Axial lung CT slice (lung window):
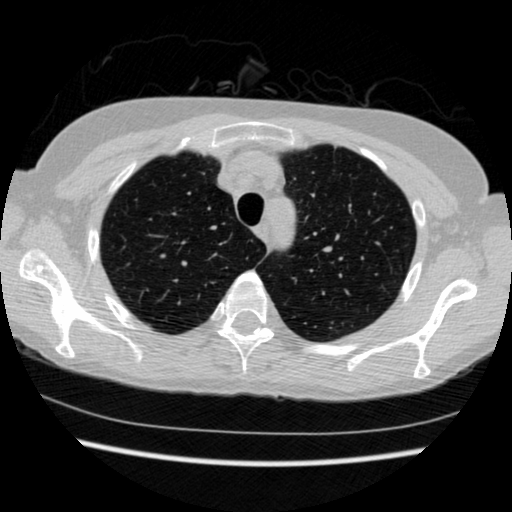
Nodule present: no